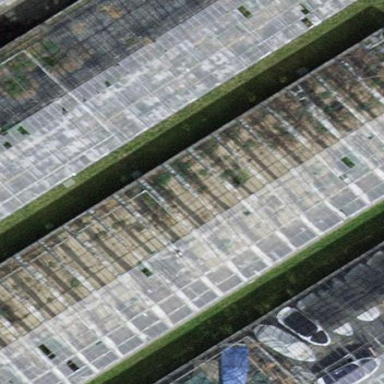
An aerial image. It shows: Greenhouse.